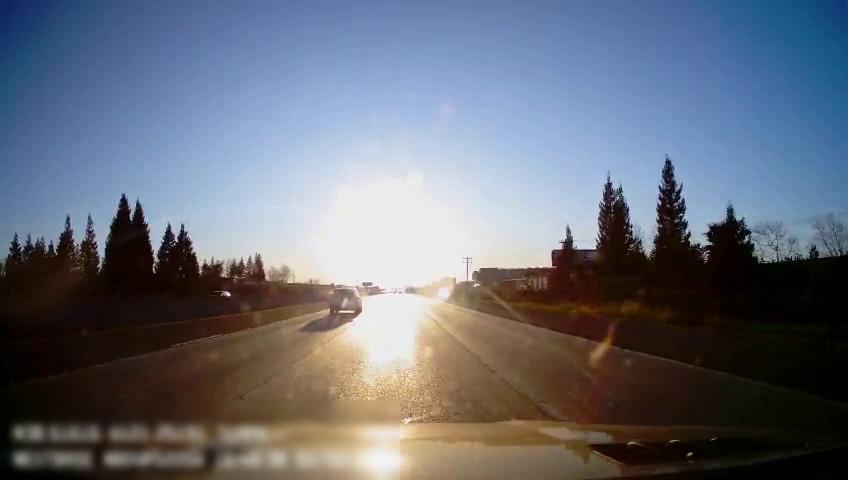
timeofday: Day
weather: Sunny
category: Drivable Space
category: Vehicles | SUV
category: Vehicles | Car
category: Lanes | Alternate Lane
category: Lanes | Alternate Lane
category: Lanes | Alternate Lane